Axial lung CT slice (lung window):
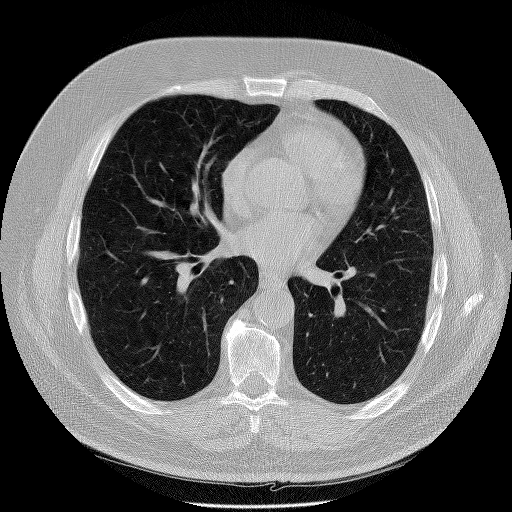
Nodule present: no